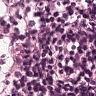
Metastatic tissue present: no